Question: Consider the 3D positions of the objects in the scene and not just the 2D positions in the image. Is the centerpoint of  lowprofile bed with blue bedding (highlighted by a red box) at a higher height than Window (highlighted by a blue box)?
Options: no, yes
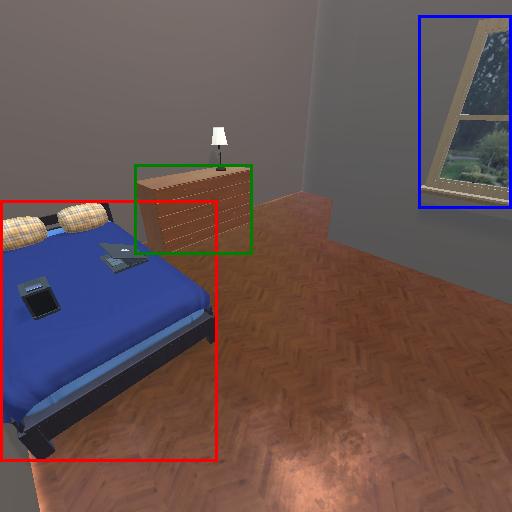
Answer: no